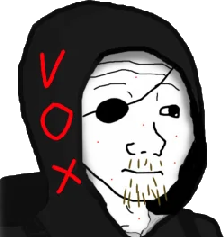
Label: 5_Doomer